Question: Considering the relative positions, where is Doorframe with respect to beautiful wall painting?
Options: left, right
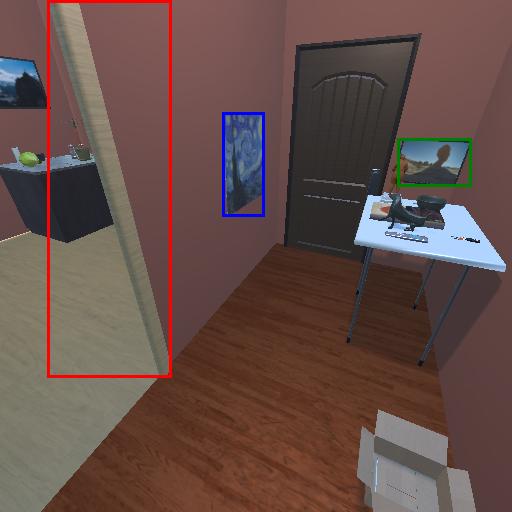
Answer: left